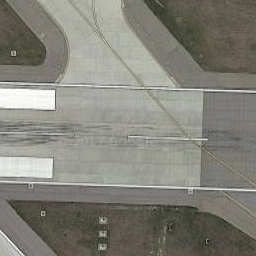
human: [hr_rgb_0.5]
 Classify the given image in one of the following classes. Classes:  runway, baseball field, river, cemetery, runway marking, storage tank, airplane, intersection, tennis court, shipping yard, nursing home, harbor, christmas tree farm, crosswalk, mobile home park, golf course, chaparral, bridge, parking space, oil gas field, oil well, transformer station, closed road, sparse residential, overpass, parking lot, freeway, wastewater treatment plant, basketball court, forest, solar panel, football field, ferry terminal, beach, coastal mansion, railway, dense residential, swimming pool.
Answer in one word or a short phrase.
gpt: runway